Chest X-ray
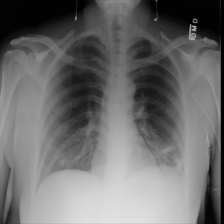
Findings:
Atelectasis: negative
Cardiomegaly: negative
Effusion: negative
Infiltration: negative
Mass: negative
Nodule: negative
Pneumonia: negative
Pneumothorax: negative
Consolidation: negative
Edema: negative
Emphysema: negative
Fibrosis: negative
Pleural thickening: negative
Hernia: negative